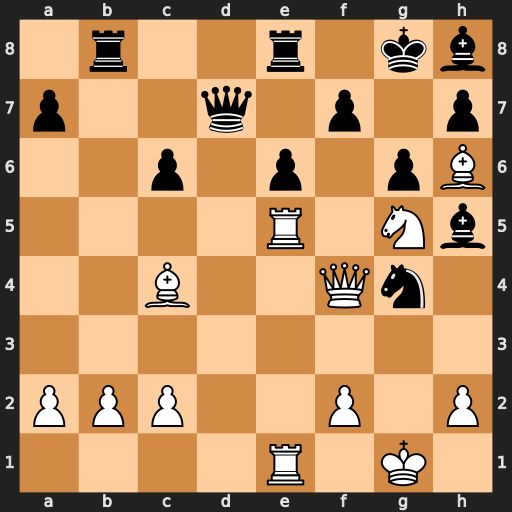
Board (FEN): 1r2r1kb/p2q1p1p/2p1p1pB/4R1Nb/2B2Qn1/8/PPP2P1P/4R1K1
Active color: w
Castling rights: -
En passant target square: -
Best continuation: Rxe6 Nxh6 Nxf7 Nxf7 Rxe8+ Rxe8 Qxf7+ Qxf7 Rxe8+ Kg7 Bxf7